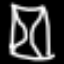
Label: hourglass